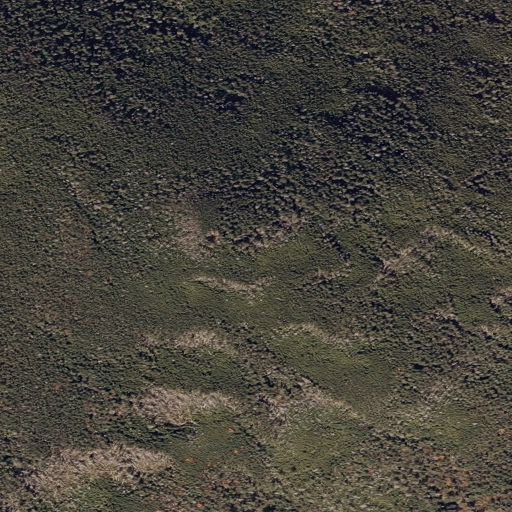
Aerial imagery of mountain in Maine named Elephant Mountain containing only evergreen forest